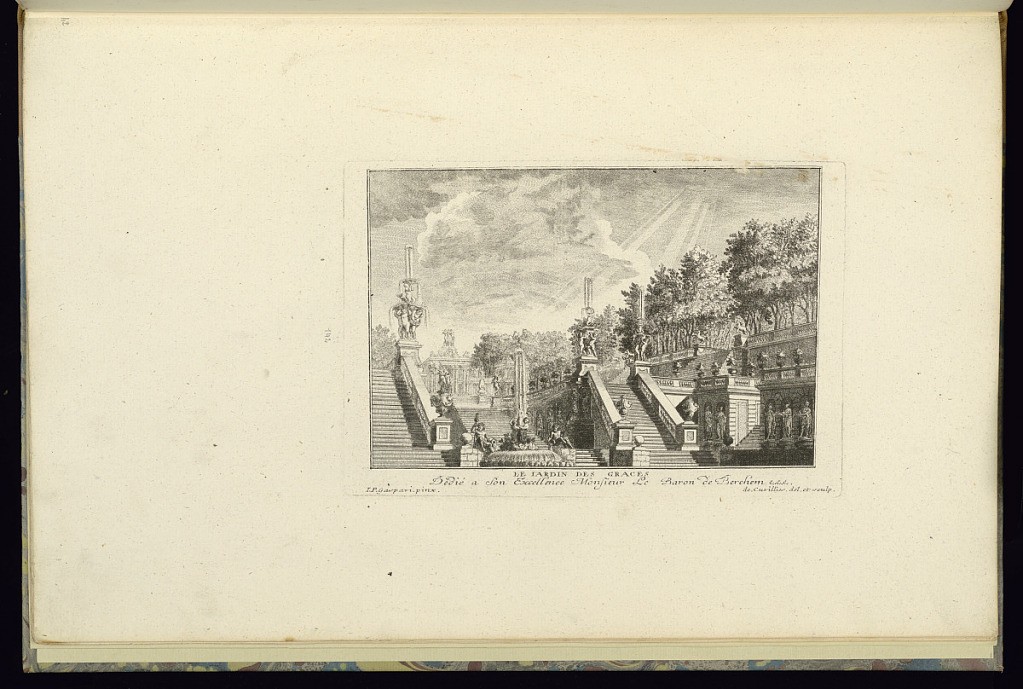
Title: Le Jardin des Grâces
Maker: Giovanni Paolo Gaspari, 1714 – 1775
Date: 18th century
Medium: Etching and engraving on off-white laid paper
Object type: Print
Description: Design of a courtyard garden set amongst stairs and populated with statues of mythological figures and urns.